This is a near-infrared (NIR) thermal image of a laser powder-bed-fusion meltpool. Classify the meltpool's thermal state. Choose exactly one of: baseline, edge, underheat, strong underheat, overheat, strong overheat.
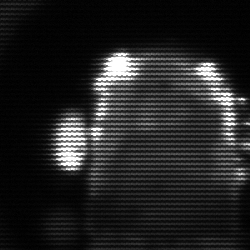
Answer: baseline